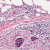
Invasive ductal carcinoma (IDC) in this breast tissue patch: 0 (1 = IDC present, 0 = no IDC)